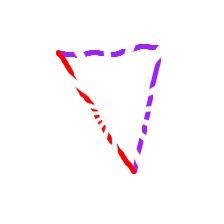
Shape: triangle